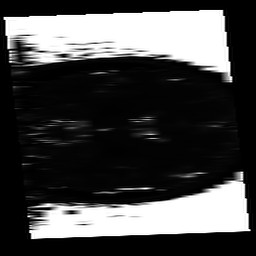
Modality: T2map
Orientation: coronal
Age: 32
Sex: female
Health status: ill